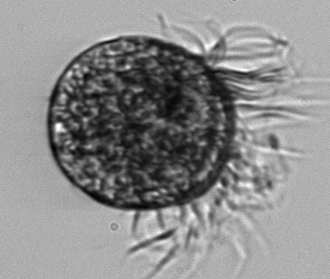
Label: Pelagostrobilidium